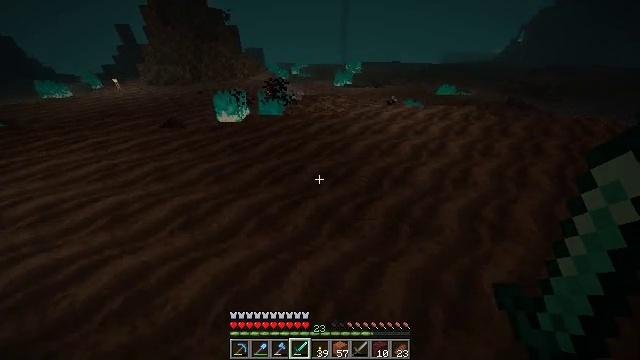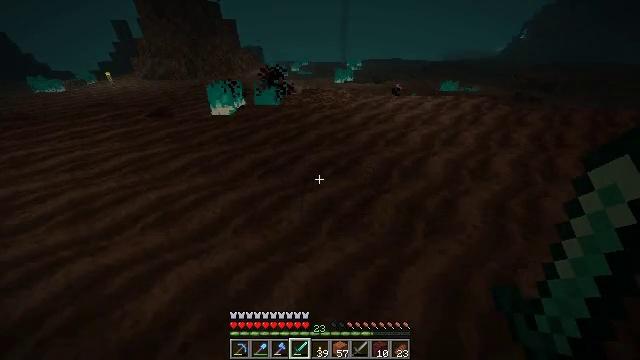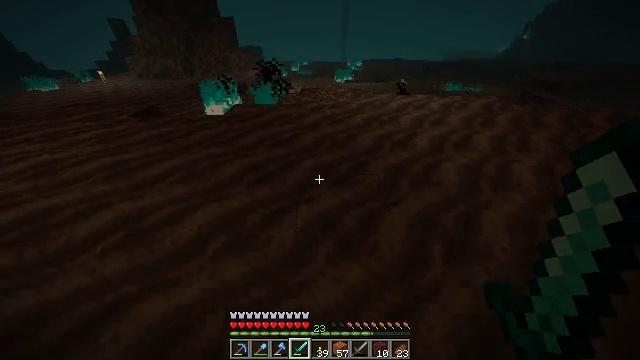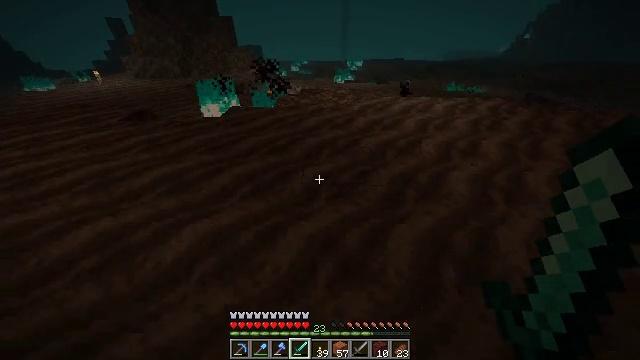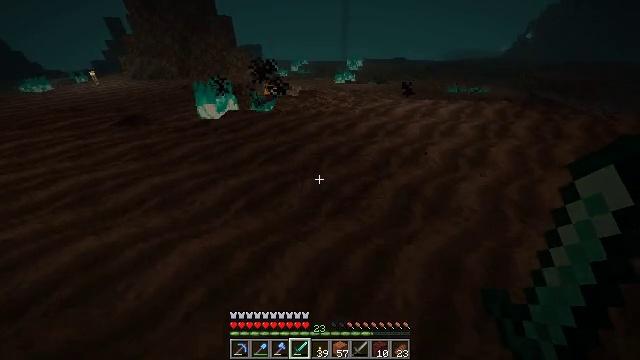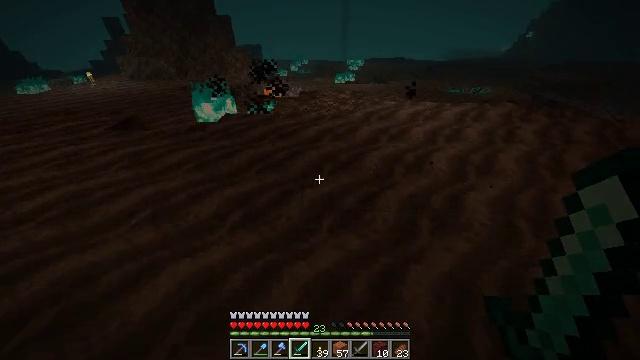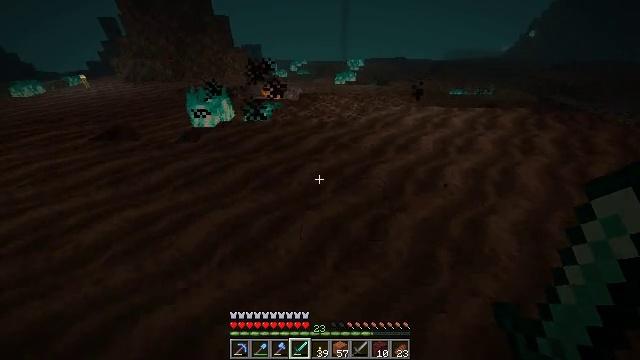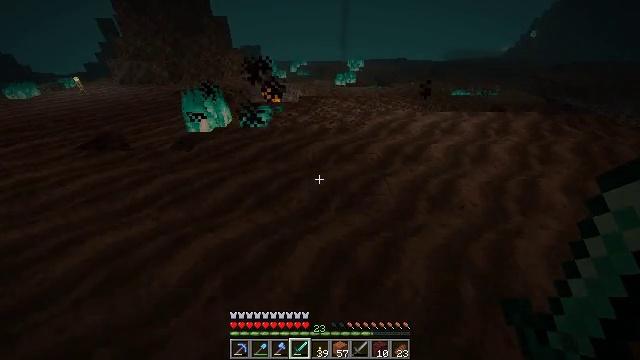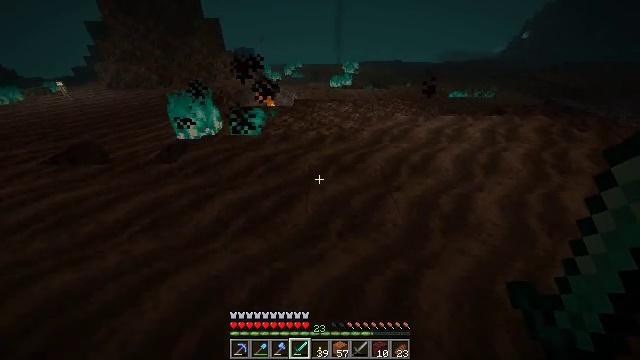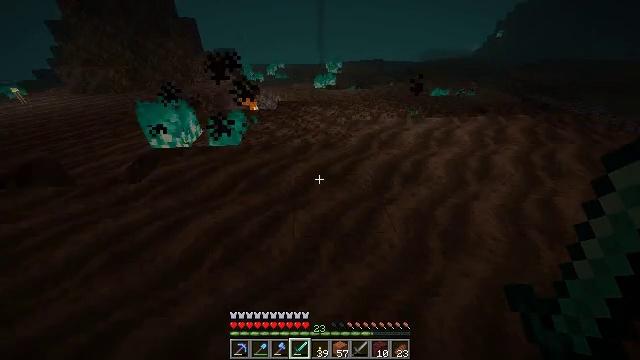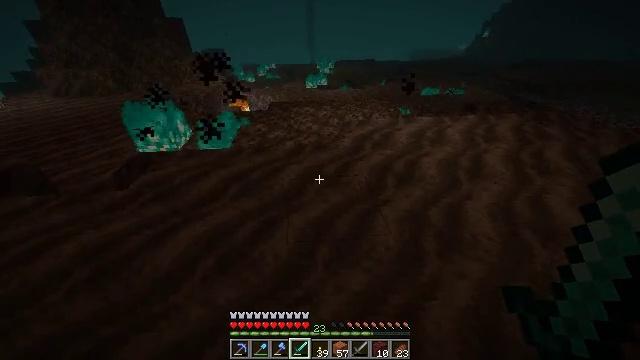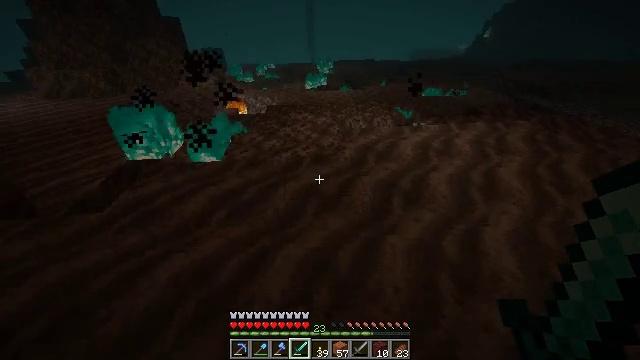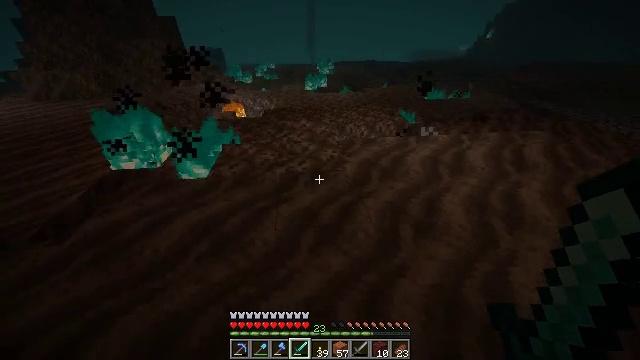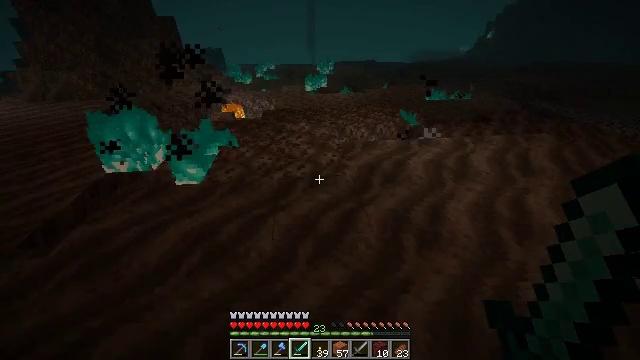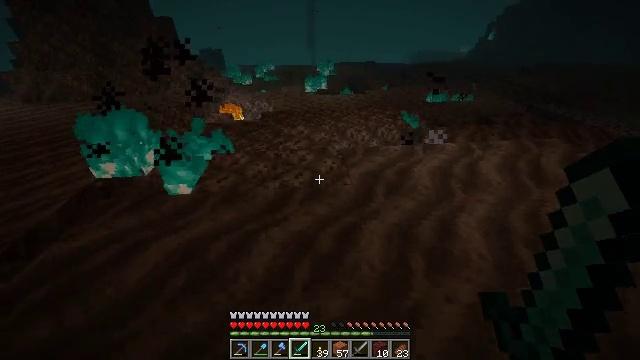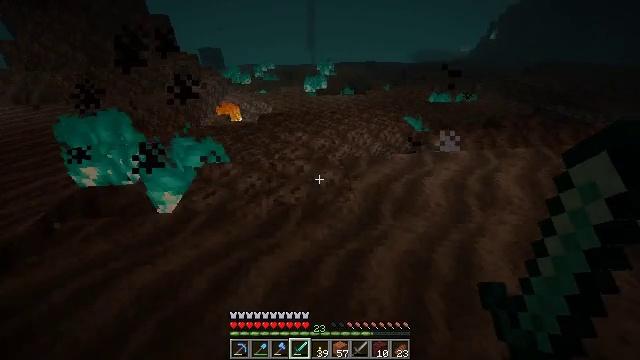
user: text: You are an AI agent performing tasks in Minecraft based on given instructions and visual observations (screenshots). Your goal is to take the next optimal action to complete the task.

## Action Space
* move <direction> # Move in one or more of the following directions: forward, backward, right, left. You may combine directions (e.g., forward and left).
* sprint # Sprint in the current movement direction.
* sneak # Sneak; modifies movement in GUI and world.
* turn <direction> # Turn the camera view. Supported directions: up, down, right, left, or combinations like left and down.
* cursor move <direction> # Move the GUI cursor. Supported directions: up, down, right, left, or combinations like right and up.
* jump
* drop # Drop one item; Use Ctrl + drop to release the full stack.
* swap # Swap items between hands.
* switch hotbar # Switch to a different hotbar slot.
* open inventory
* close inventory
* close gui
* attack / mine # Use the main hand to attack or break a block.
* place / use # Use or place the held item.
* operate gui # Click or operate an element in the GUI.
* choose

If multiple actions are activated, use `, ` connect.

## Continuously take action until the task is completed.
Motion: motion action
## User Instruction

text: Extinguish the soul fire.
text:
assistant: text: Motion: move forward, sprint
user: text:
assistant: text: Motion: move forward, sprint
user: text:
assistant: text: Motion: move forward, sprint
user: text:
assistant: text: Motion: move forward, sprint
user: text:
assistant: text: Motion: move forward, sprint
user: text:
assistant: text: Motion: move forward, sprint
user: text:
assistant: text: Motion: move forward, sprint
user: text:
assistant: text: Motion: move forward, sprint, turn right
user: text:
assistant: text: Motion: move forward, sprint, turn right
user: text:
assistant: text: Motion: move forward, sprint, turn right
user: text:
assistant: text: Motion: move forward, sprint
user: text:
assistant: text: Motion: move forward, sprint
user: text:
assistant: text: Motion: move forward, sprint
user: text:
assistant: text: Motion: move forward, sprint
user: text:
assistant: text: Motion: move forward, sprint
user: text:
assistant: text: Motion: move forward, sprint
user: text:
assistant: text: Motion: move forward, sprint
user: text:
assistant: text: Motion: move forward, sprint, turn right and down
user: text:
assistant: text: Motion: move forward, sprint, turn right and down
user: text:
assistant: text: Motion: move forward, sprint, turn down
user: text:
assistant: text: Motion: move forward, sprint, turn down
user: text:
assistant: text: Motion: move forward, sprint
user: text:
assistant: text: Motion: move forward, sprint
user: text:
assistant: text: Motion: move forward, sprint, turn left and down
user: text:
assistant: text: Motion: move forward and move left, sprint, turn left and down
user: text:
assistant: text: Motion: move forward and move left, sprint, turn left
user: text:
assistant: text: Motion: move forward and move left, sprint, turn left and down
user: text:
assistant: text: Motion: move forward and move left, sprint, turn left and down
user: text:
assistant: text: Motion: move forward, sprint, turn down
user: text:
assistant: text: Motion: move forward, sprint